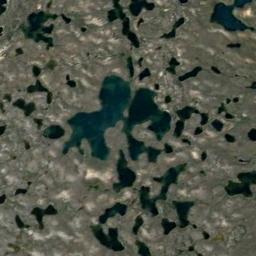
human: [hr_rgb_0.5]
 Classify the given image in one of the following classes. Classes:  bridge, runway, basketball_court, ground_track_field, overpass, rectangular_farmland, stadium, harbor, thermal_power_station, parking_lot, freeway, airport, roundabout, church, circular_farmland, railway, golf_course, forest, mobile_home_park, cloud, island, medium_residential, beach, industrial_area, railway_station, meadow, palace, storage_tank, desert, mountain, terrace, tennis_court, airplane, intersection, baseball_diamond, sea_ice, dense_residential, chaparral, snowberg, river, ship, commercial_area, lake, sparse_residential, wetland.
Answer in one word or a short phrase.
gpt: wetland